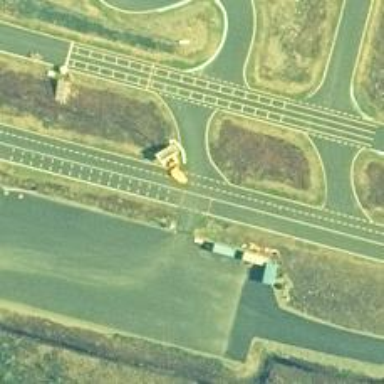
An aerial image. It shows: Raceway road.